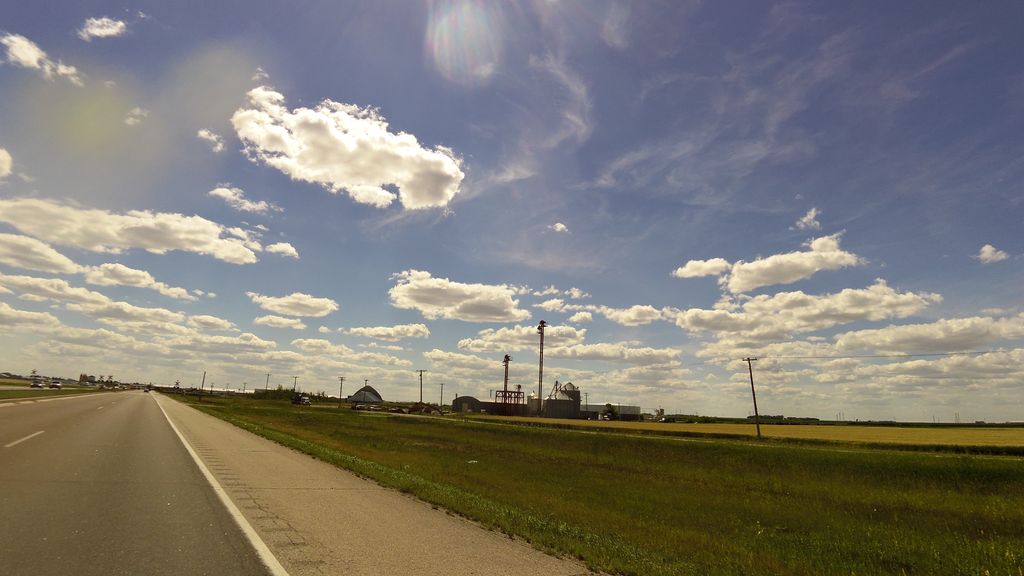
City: winnipeg